Field crop: tomato
Growth stage: 2
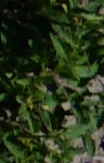
Species: tomato